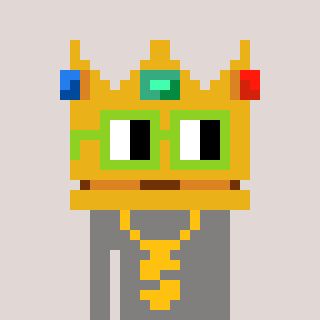
a pixel art character with square light green glasses, a crown-shaped head and a bluegrey-colored body on a warm background